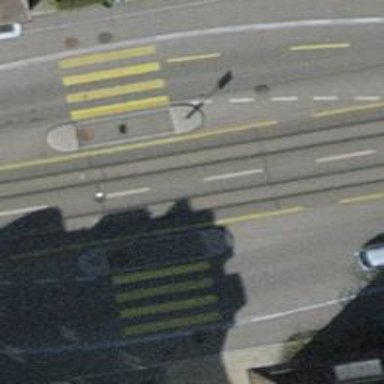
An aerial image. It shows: Uncontrolled zebra crossing with marked island on the road.